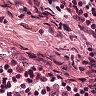
Metastatic tissue present: no